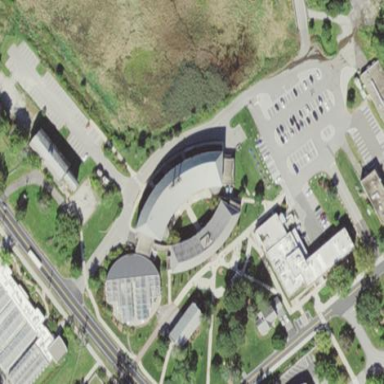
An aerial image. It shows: View of university building.